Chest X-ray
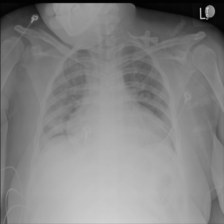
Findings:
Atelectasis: negative
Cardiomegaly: negative
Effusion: negative
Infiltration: positive
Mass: negative
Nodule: negative
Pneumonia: negative
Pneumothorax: negative
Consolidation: negative
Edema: positive
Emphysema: negative
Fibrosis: negative
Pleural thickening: negative
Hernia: negative